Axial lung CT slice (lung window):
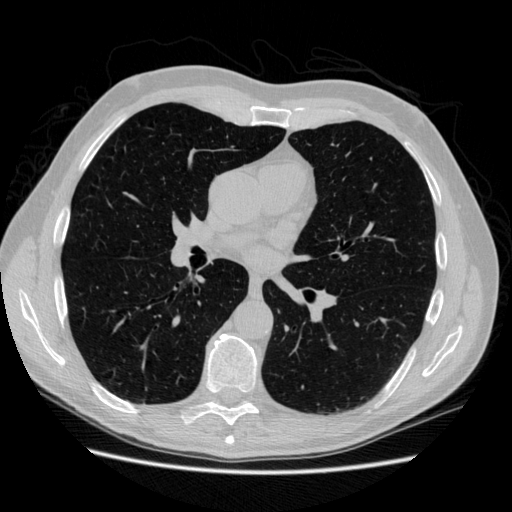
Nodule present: no